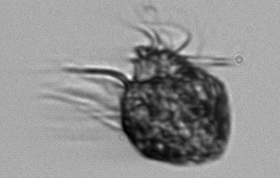
Label: Pelagostrobilidium